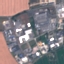
Label: Industrial